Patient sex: F
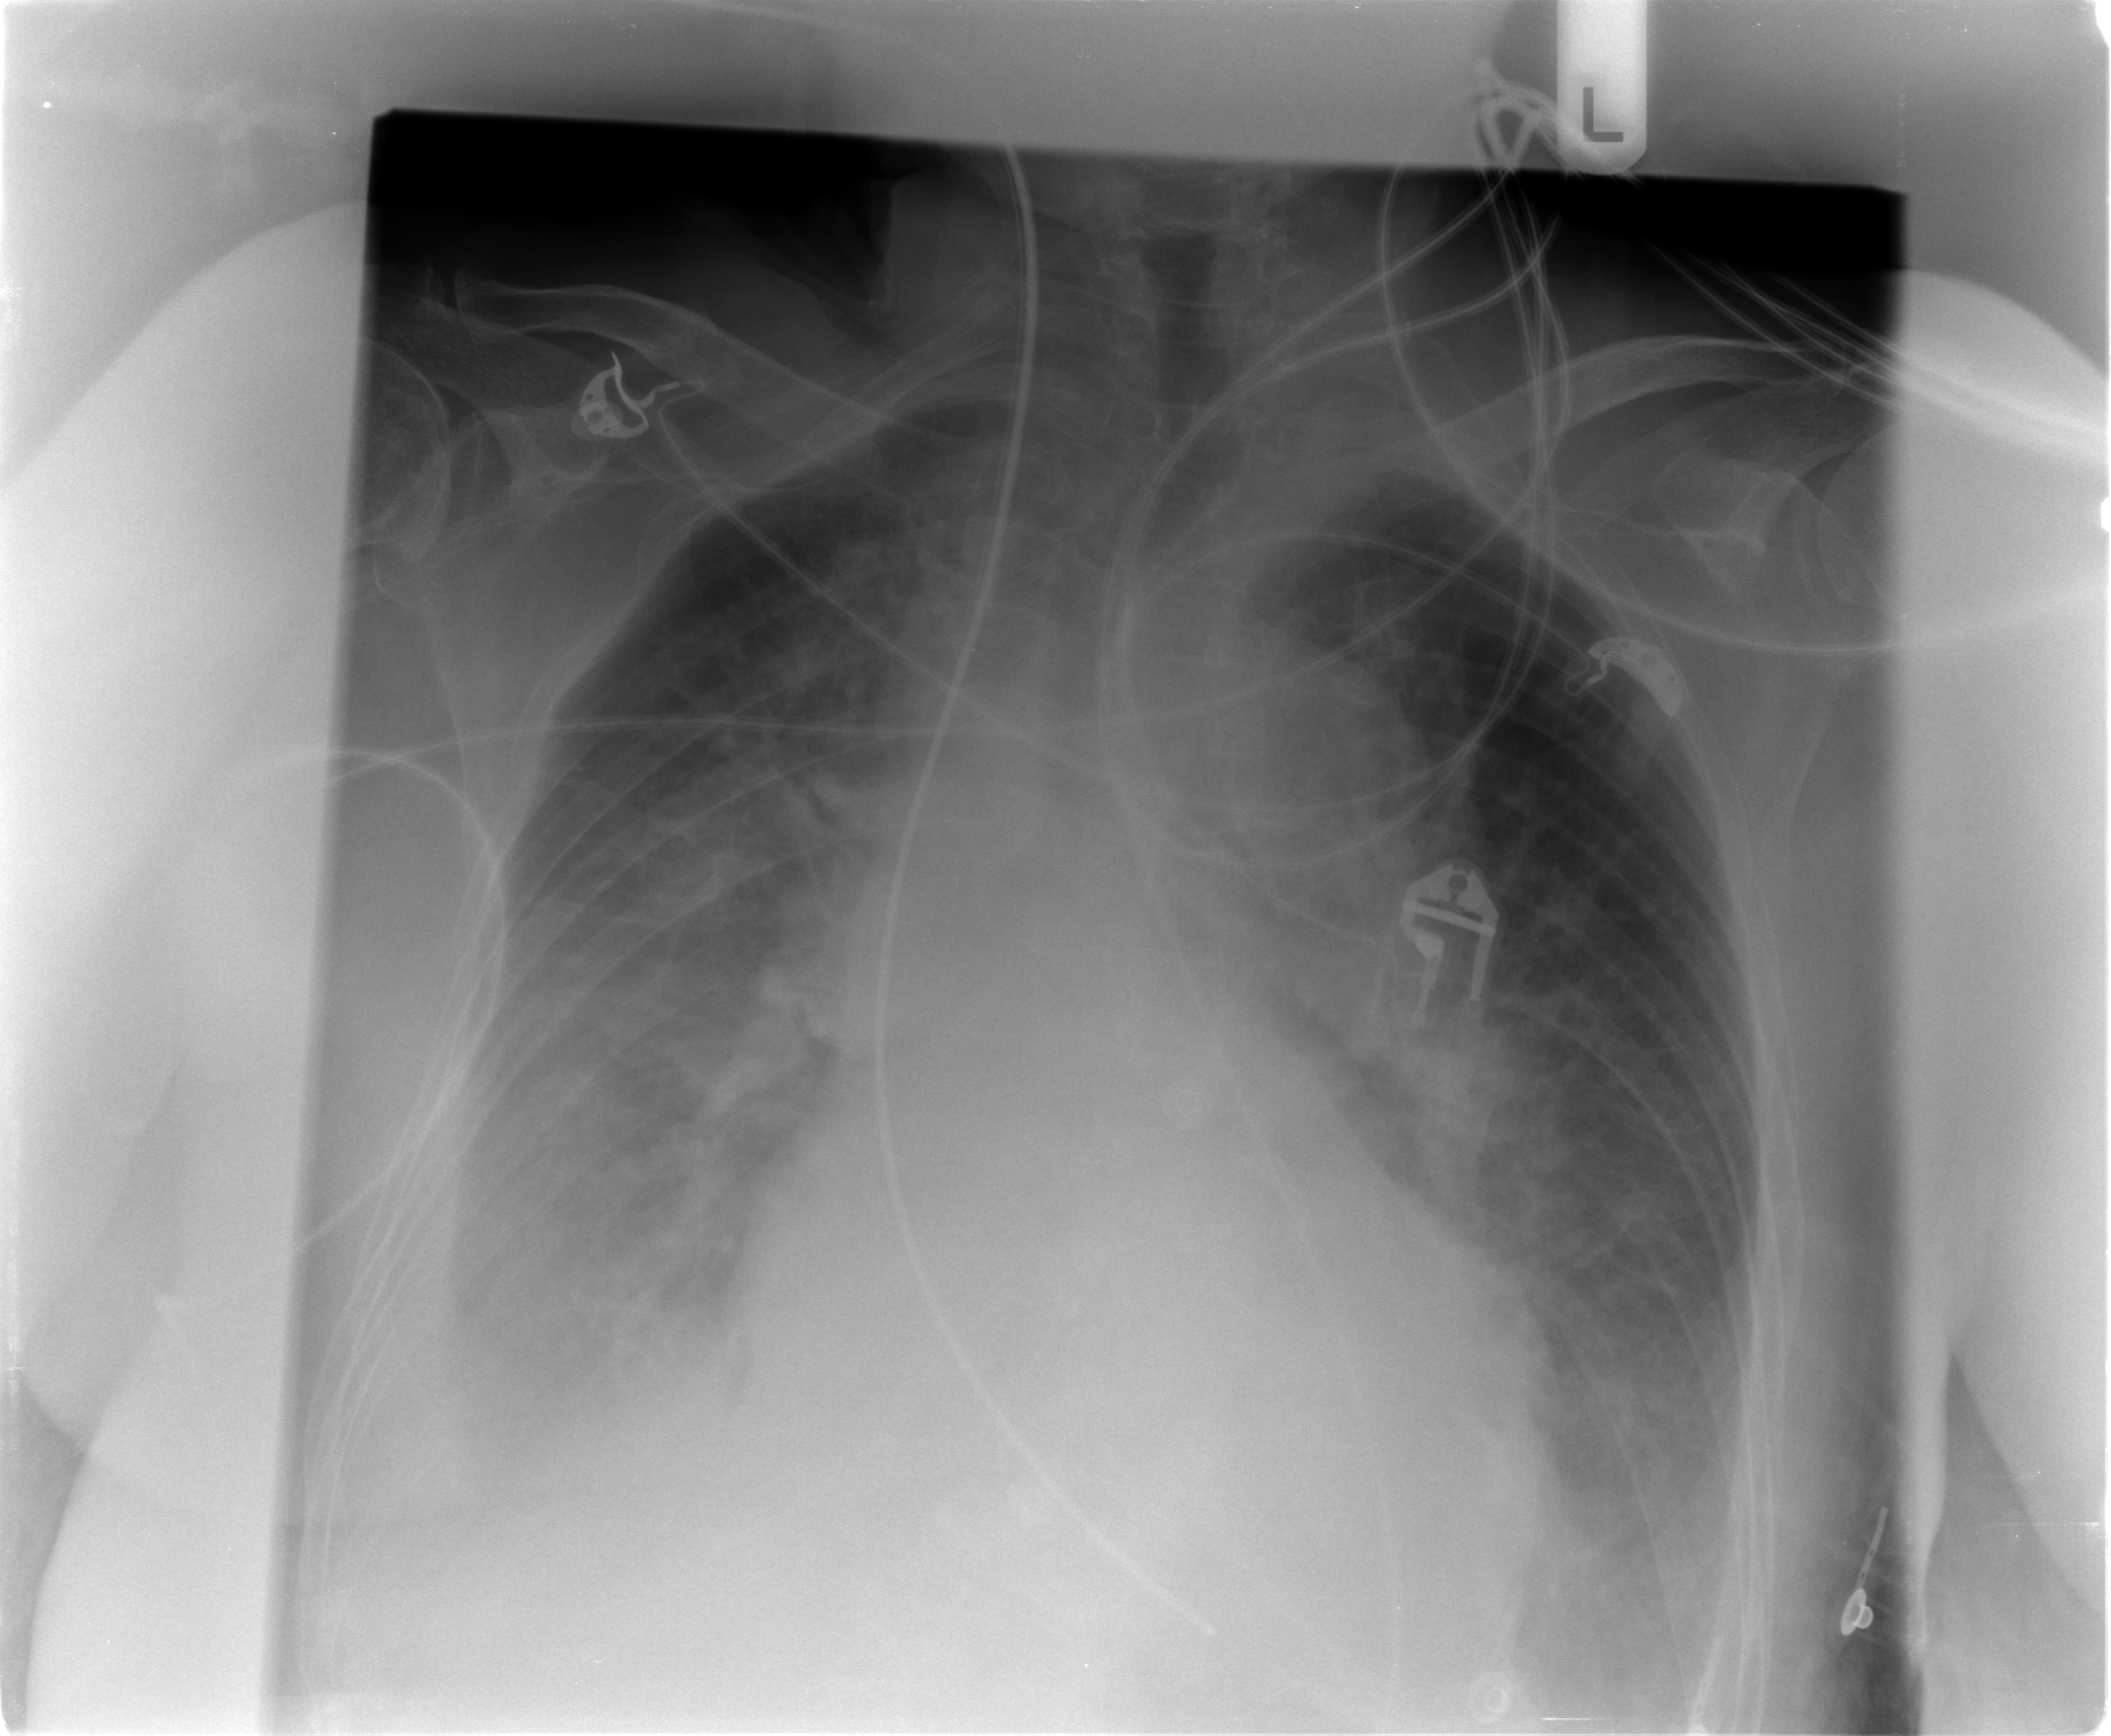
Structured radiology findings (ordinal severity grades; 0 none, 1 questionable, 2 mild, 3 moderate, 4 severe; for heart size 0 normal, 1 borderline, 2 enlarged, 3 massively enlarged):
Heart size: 2
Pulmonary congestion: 1
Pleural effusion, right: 2
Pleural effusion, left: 1
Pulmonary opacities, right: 0
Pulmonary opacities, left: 0
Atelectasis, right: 2
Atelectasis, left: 2